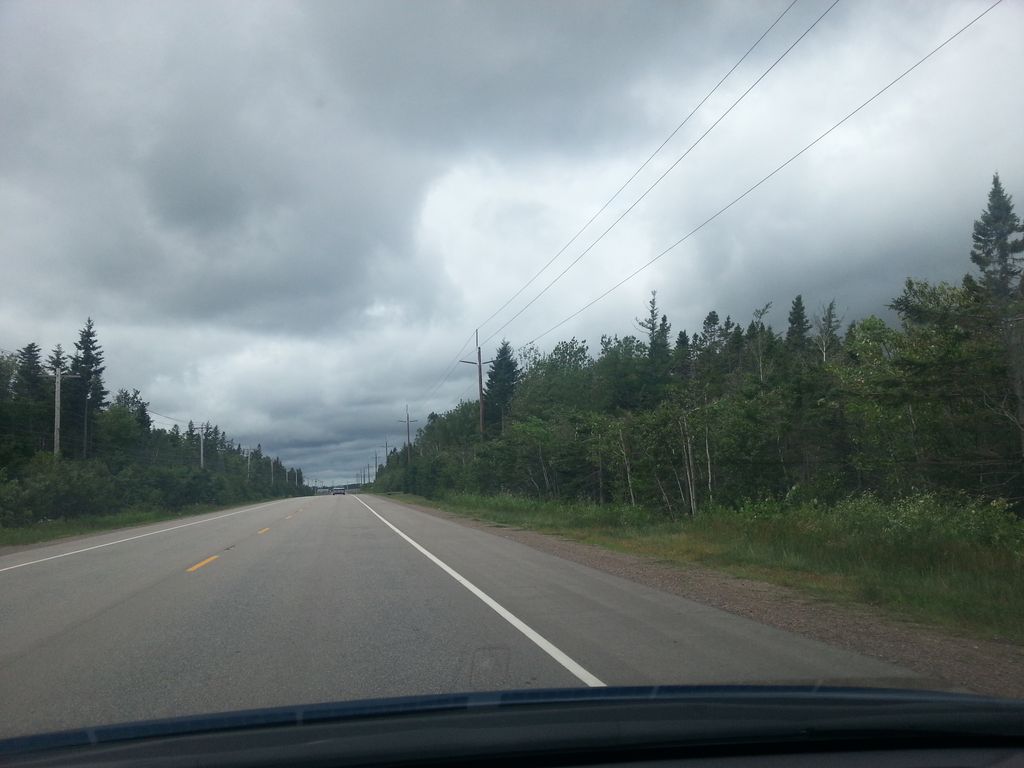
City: charlottetown